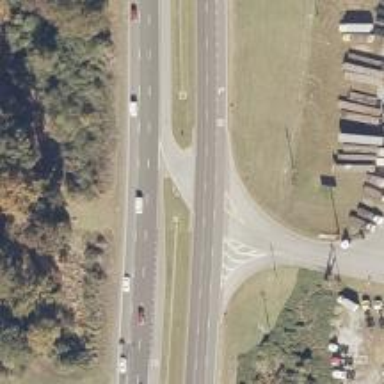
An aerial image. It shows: Trunk link highway with asphalt surface.